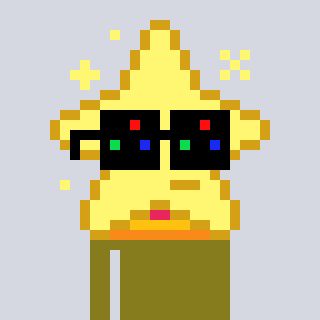
a pixel art character with square black sunglasses, a star-shaped head and a gunk-colored body on a cool background